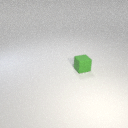
small green rubber cube